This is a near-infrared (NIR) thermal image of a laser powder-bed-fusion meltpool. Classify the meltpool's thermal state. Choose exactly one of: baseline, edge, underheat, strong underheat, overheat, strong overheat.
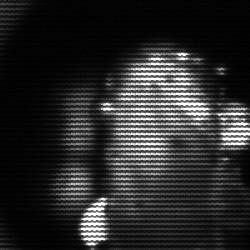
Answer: strong underheat